\RaggedRight

12. 如图，在矩形 \(ABCD\) 中，\(AB=8\)，\(BC=6\)，\(AC\) 与 \(BD\) 相交于点 \(O\)，点 \(P\) 是直线 \(AB\) 上方到 \(AB\) 距离等于 3 的一个动点，如点 \(O\) 在以点 \(A\) 为圆心，\(AP\) 为半径的圆上时，\(BP\) 的长为 \underline{\quad\quad\quad}。

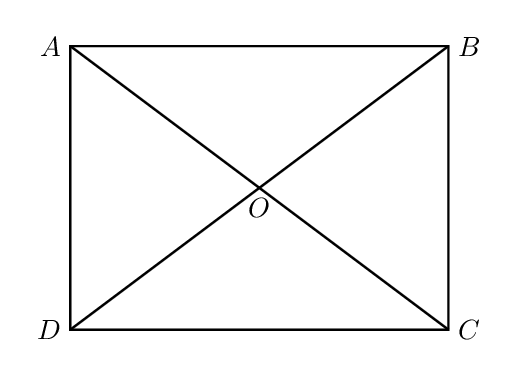
【解答】
【答案】\(5\) 或 \(3\sqrt{17}\)

【详解】解：如图，过 \(P\) 作 \(PE \perp AB\) 交 \(AB\) 于 \(E\)，

则 \(PE=3\)。

在矩形 \(ABCD\) 中，\(AB=8\)，\(BC=6\)，
\[
\therefore  AC = \sqrt{AB^2 + BC^2} = 10,
\]
\[
\therefore AO = \frac{1}{2}AC = 5,
\]
\[
\therefore AP = AO = 5,
\]
\[
\therefore AE = \sqrt{AP^2 - PE^2} = \sqrt{5^2 - 3^2} = 4,
\]
\[
\therefore BE = AB - AE = 4,
\]
\[
\therefore PB = \sqrt{PE^2 + BE^2} = 5;
\]

过点 \(P'\) 作 \(P'F \perp AB\) 交 \(BA\) 的延长线于 \(F\)，

同理可得 \(AF = 4\)，
\[
\therefore BF = 12,
\]
\[
\therefore BP' = \sqrt{BF^2 + P'F^2} = \sqrt{3^2 + 12^2} = 3\sqrt{17}.
\]

综上所述，\(BP\) 的长为 \(5\) 或 \(3\sqrt{17}\)，

故答案为：\(5\) 或 \(3\sqrt{17}\)。

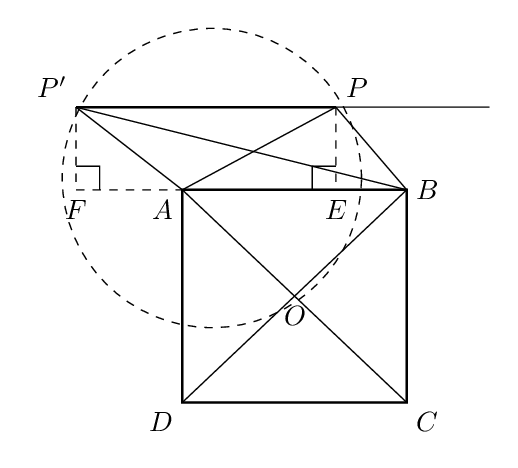